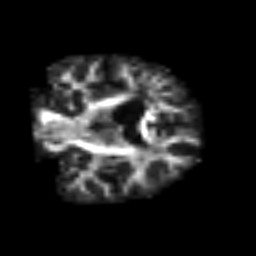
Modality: FA
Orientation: coronal
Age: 75
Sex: female
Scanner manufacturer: siemens
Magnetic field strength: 3 T
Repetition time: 3.2 s
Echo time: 0.081 s